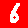
Digit: 6